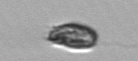
Label: Pseudochattonella_farcimen